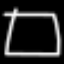
Label: square